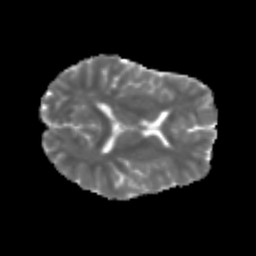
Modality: MD
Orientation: axial
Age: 47
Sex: male
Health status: healthy
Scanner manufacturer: siemens
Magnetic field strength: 3 T
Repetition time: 3.6 s
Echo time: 0.092 s